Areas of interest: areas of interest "Commercial service"
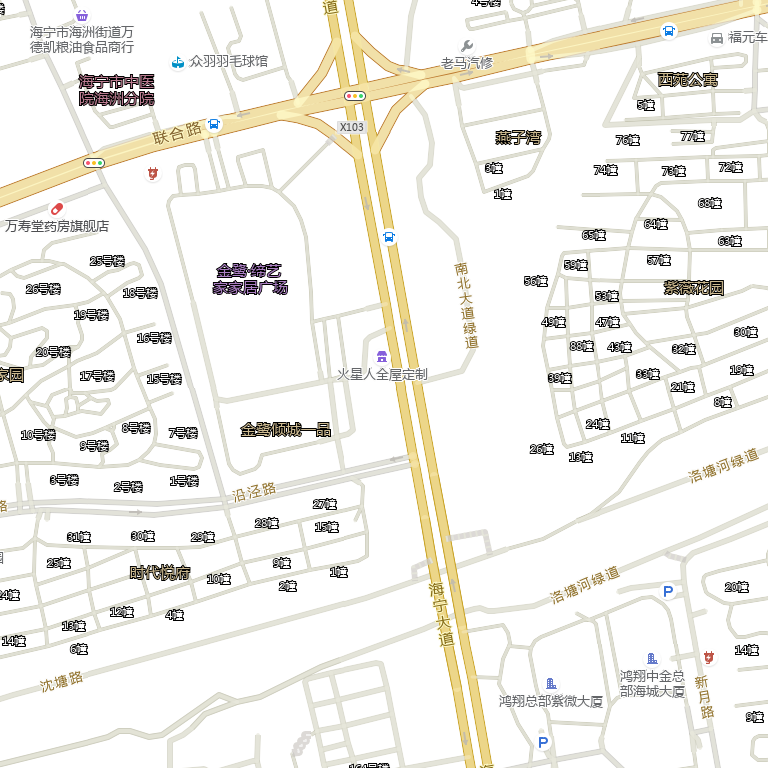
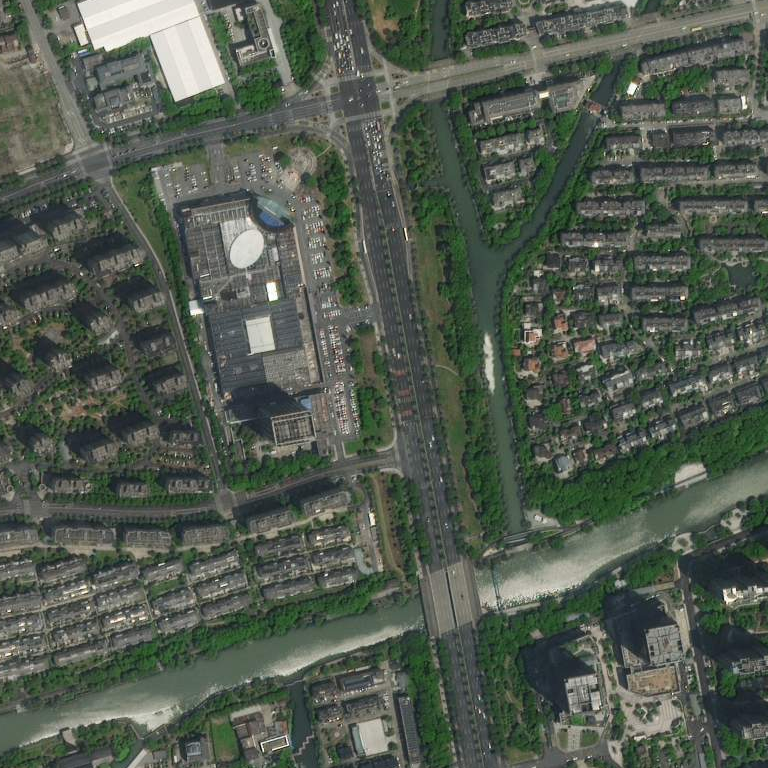